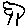
Label: tree